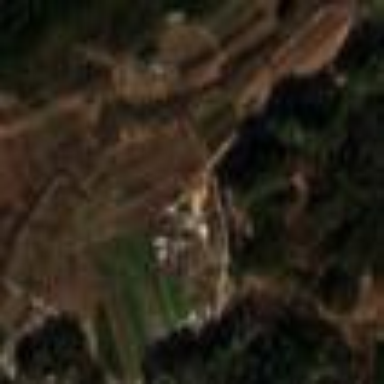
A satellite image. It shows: Plant nursery area.